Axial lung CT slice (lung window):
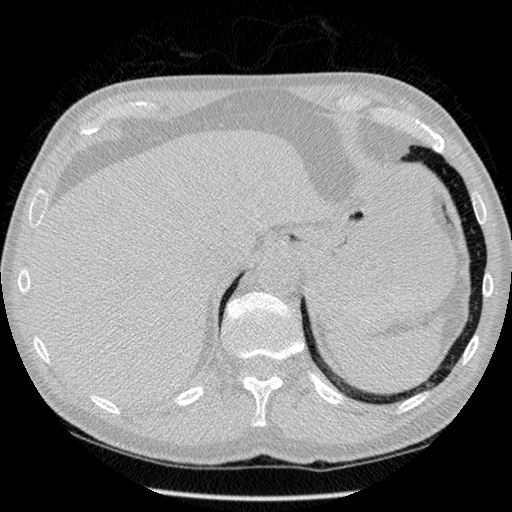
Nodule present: no